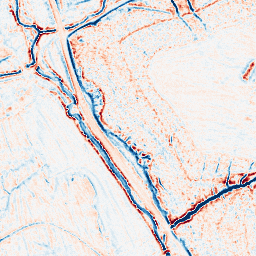
Category: edge_preserving
Decomposition family: bilateral
Decomposition parameters: d: 9
sigma_color: 75
sigma_space: 100
Upsampling method: sinc_hamming
Upsampling parameters: scale: 2
kernel_size: 16
Upsampling scale: 2